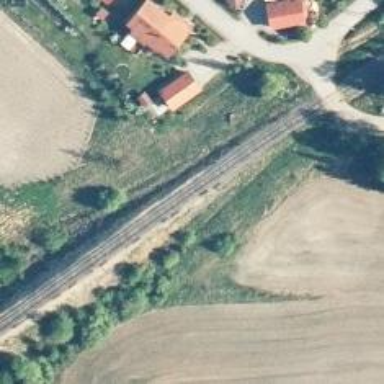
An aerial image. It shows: Railway track.